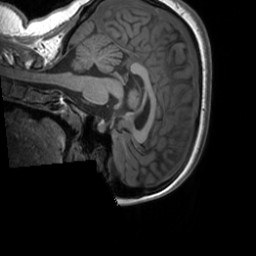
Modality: T1w
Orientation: sagittal
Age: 18
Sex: female
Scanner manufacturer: siemens
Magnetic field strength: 3 T
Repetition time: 1.9 s
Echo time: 0.00226 s